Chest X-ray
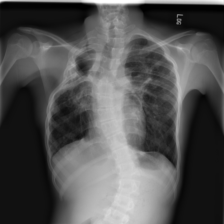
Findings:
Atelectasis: negative
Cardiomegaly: negative
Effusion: negative
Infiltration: negative
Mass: negative
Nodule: negative
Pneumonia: positive
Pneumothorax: negative
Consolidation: negative
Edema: negative
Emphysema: negative
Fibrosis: negative
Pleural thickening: negative
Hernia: negative